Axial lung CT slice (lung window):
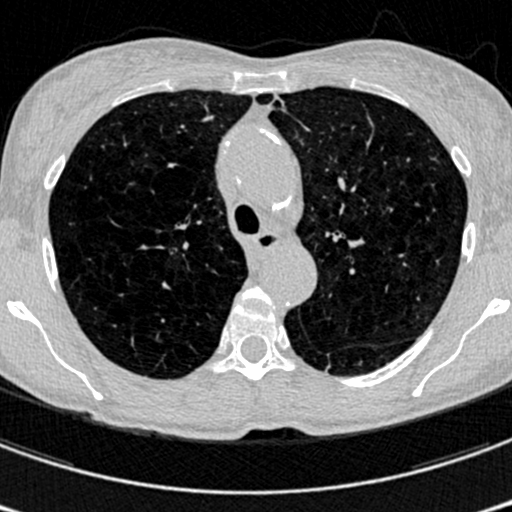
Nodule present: no